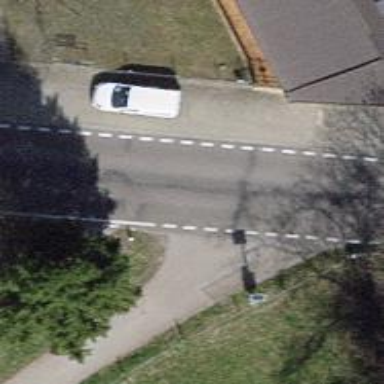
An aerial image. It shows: Bus stop with designated public transport stop position.